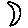
Label: moon